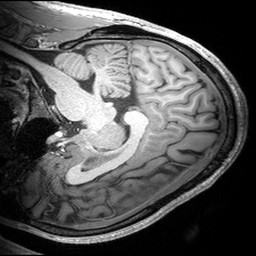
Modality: T1w
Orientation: sagittal
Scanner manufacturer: siemens
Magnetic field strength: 3 T
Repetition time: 2.53 s
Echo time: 0.00299 s